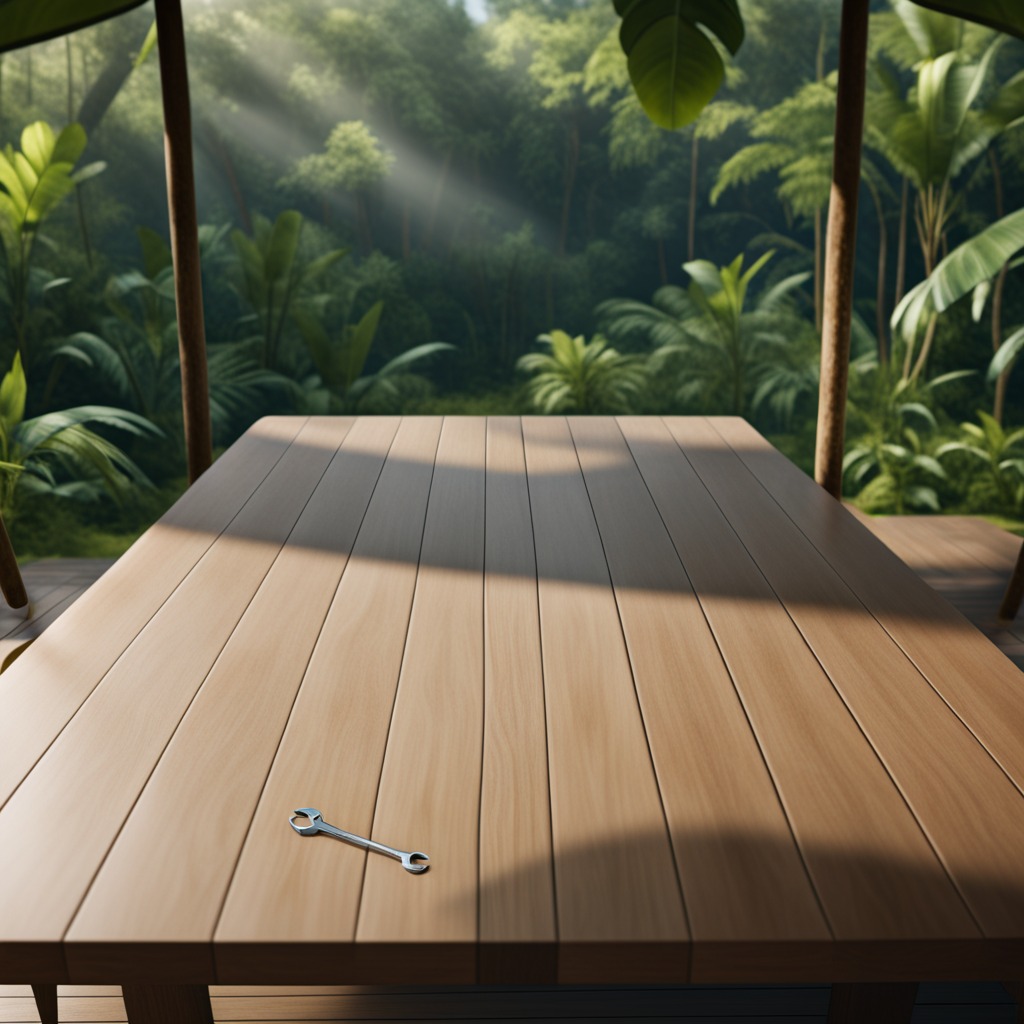
A wrench is lying on a wooden table inside a jungle field workshop tent.